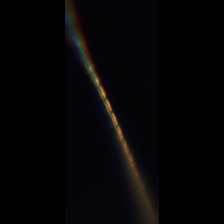
Taxon: Psuedo-nitzschia
Group: Diatoms